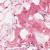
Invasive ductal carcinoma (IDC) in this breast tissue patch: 0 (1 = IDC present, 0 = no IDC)